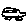
Label: car